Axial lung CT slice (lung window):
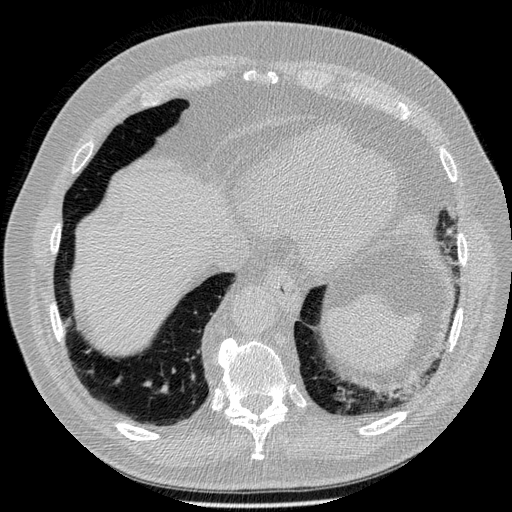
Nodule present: no